Question:
How do I convert this to relational algebra tree?
What are the logical steps? Do I first need to convert to relational algebra? Or can I go straight from sql to tree?
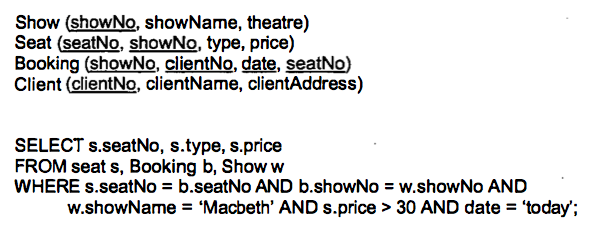
Answer: I would first convert to relational algebra, then convert to the tree.
Look, the 'SELECT' clause only wants three fields. That's a 'projection'.
The 'FROM' clause has three relations. That's a 'Cartesian product'.
The 'WHERE' clause gives a bunch of 'selection's. This is the part where it helps to convert to relational algebra before converting to a tree.
I have no idea what notation you use in class, but you probably want something that has a general form of
'''
projection((things-you-want), selection((criteria), selection((criteria),
selection((criteria), aXbXc))))
'''
or projection of selection of selection of ... stuff resulting from cross products.
Note, depending on how picky your instructor is, you may have to rename fields. Since both Show and Seat have showNo as an attribute, you may not be allowed to take the cross product before giving them unique names (alternative rules, attributes are uniquely identified by an implicit relation name prefix).
Furthermore, depending on the purpose of the lesson, you may commute some of these operations. You can do a selection on Booking before taking the cross product as a means of restricting the date range. The end results will be equivalent.
Anyway, is it really that much extra work to go from sql to relational algebra to tree? I have no doubt that with practice, you could skip the intermediate step. However, since you asked the question in the first place, I would suggest going through the motions. Remember the "show your work" requirement from junior high math teachers for the combining of simple terms that went away in high school? Same rule applies here. I say this as a former grader of CS assignments.